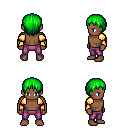
a pixel art fantasy rpg character, male body template, human, dark skin, gold arm armor, magenta pants, green plain hairstyle, four views (front, back, left, right), 2x2 character sprite sheet, small pixel art, hard edges, no anti-aliasing